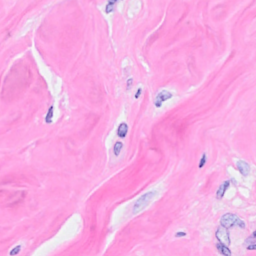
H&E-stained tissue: Breast